The trace is the raw vibration amplitude of a rotating bearing as a function of time. Classify the bearing condition as one of: normal, inner_race, outer_race, ball.
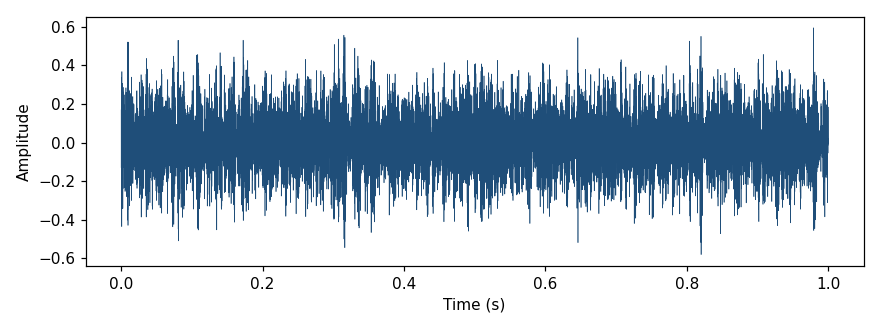
Answer: ball